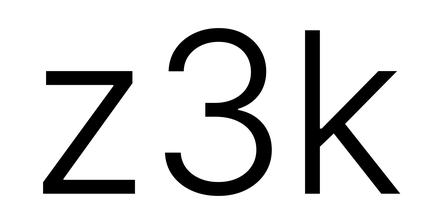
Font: Inter_Light